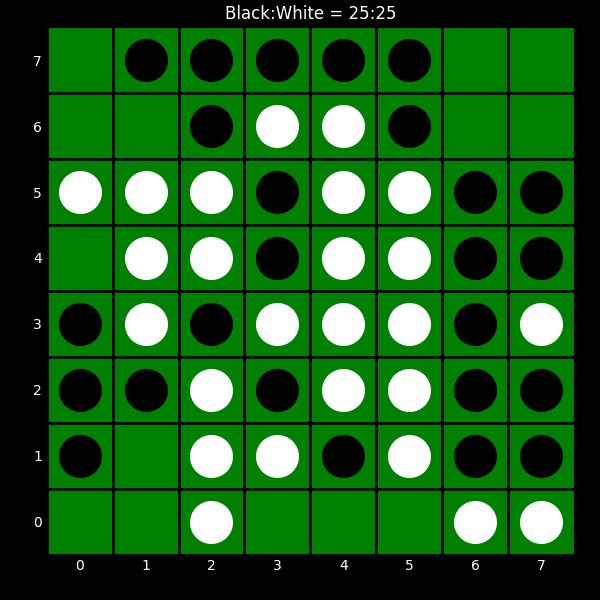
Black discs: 25
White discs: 25